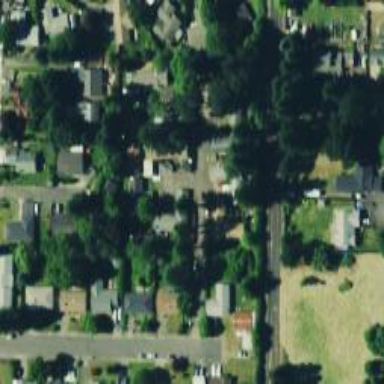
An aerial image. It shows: Residential area composed of single-family homes.